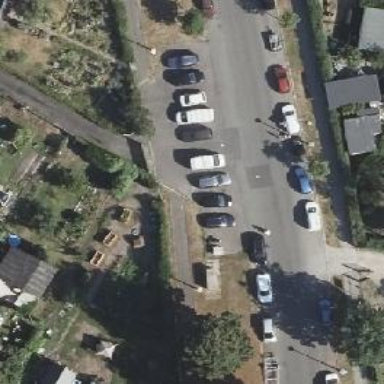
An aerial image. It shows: Compacted footway.